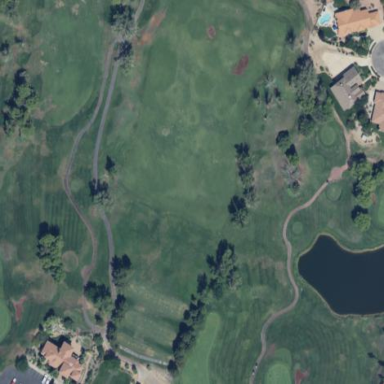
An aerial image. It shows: Driving range for golf on grass.